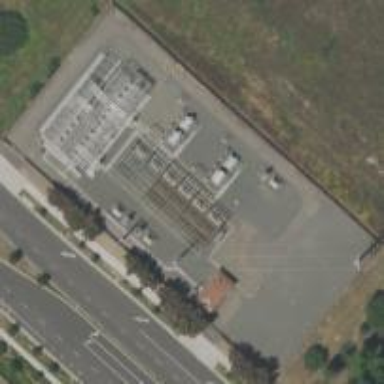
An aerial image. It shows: Outdoor power substation surrounded by fence. The substation operates at the distribution level.